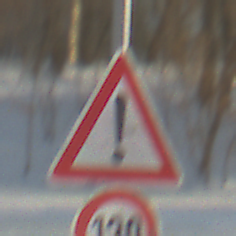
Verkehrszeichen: Gefahrenstelle
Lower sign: Geschwindigkeit130
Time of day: MorningAfternoon
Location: Outdoor (Suburban)
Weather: PartlyCloudy
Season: NotSpecified
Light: Natural